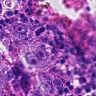
Metastatic tissue present: yes